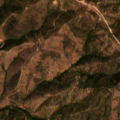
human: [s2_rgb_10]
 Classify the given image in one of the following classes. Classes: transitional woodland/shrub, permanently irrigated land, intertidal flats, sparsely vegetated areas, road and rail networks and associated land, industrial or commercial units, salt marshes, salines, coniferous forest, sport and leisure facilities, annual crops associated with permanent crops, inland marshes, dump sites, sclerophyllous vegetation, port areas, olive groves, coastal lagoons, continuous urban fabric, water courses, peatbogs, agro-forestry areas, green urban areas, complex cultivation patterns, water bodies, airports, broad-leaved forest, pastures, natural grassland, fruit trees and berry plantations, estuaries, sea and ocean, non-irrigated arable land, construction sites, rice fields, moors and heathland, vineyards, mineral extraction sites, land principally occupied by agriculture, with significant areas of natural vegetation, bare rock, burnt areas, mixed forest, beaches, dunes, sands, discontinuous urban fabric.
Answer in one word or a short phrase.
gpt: land principally occupied by agriculture, with significant areas of natural vegetation, broad-leaved forest, sclerophyllous vegetation, transitional woodland/shrub